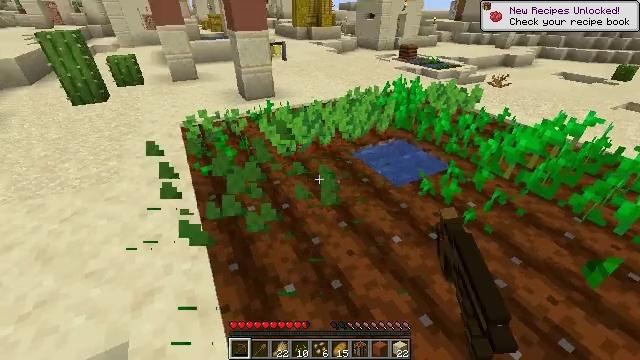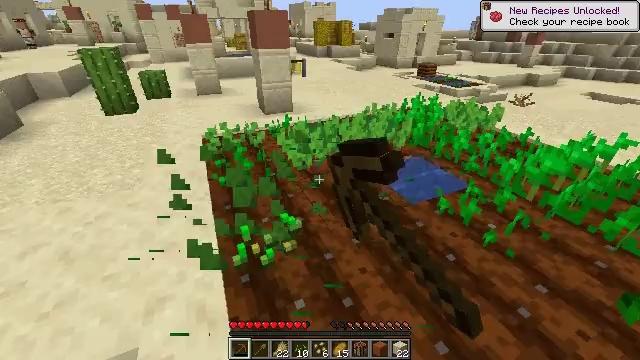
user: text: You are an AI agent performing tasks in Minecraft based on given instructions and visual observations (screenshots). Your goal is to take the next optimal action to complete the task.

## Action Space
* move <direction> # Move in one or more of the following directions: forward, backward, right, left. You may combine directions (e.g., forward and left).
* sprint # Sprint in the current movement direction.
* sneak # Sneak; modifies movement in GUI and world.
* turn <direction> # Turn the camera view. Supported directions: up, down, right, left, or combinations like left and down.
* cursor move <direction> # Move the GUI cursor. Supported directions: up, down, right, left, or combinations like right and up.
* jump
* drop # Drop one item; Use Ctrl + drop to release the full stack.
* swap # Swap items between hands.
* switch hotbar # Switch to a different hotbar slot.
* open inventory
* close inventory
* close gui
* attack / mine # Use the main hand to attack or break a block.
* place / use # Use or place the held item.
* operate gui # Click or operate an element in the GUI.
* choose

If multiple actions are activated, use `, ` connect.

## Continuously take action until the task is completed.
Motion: motion action
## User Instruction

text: Mine beetroots from the garden.
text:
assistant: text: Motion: turn left and up, attack / mine
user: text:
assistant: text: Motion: attack / mine